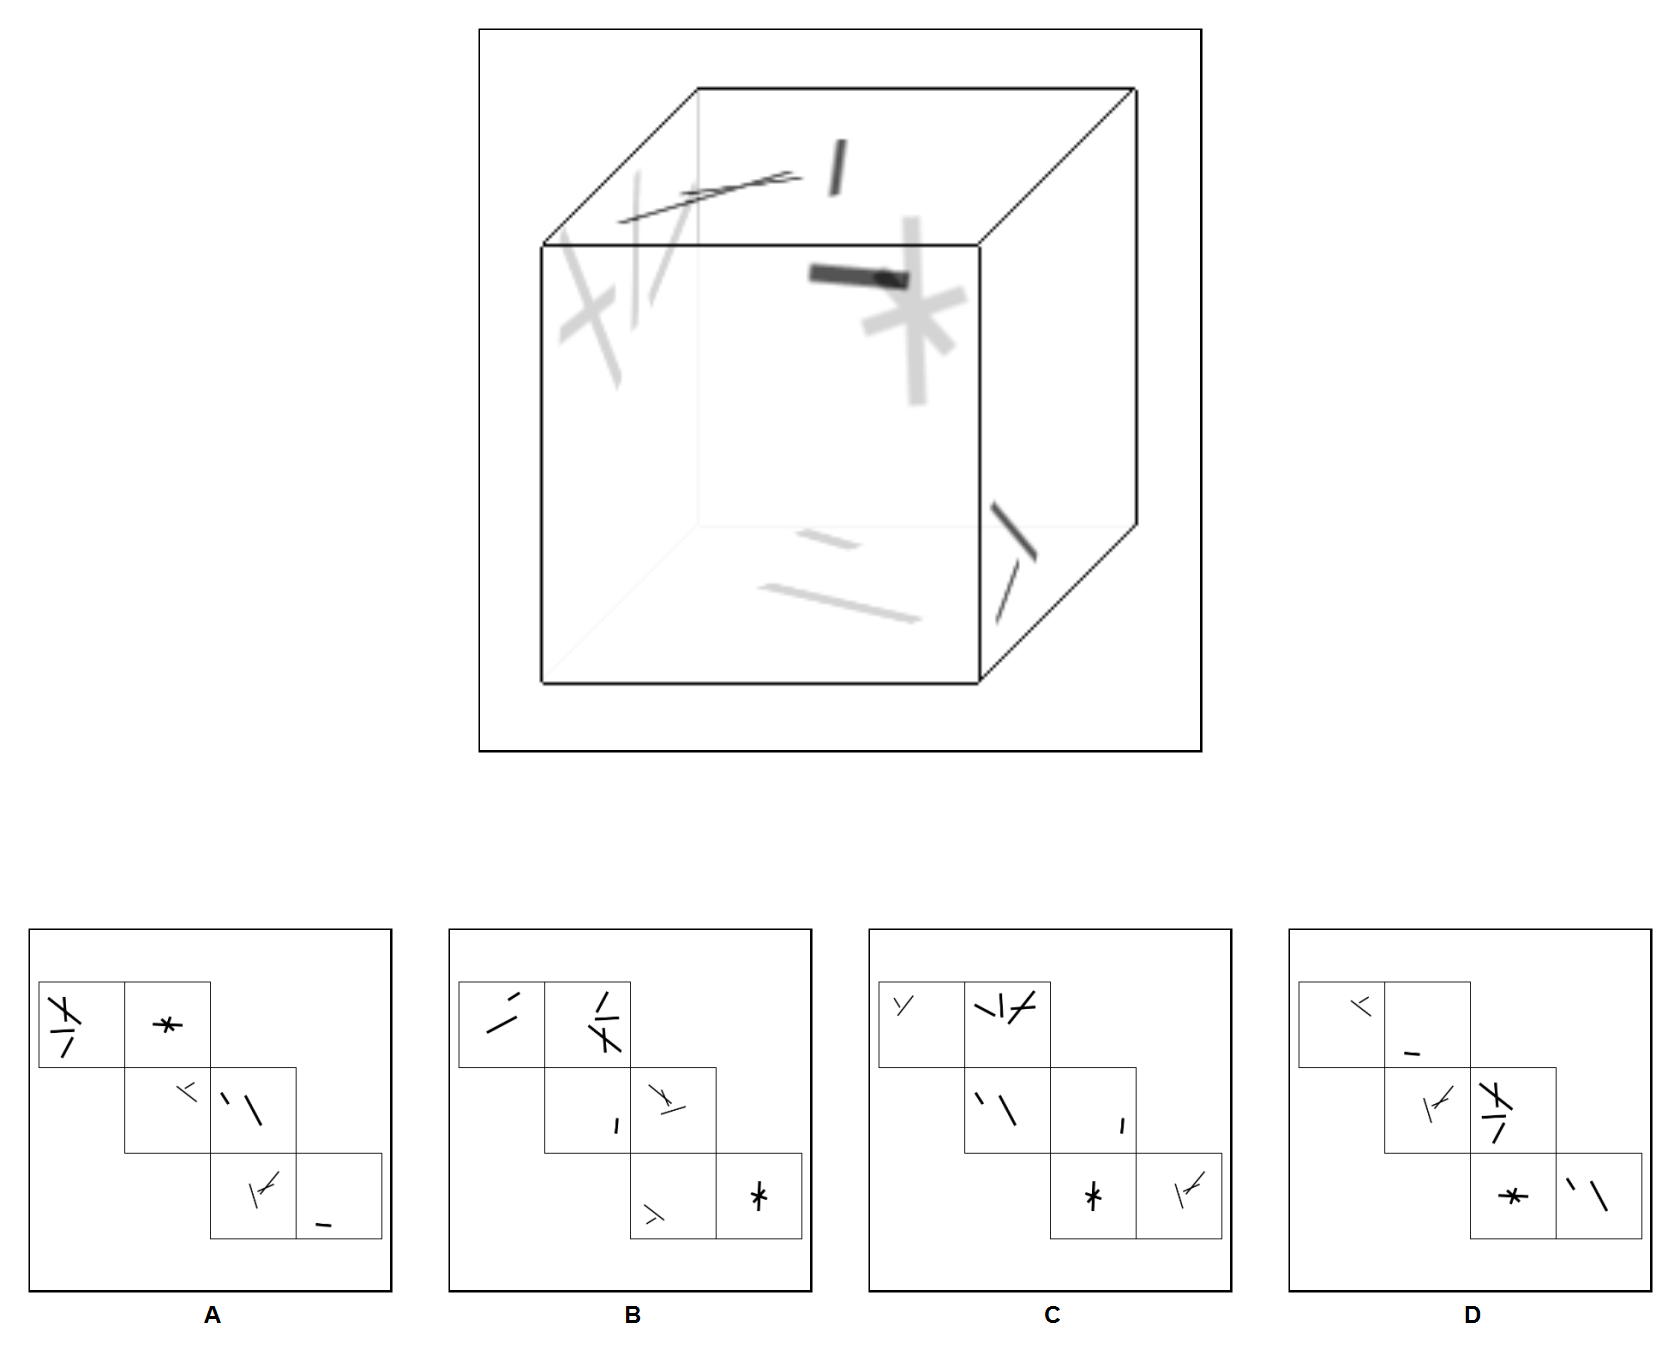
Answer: B